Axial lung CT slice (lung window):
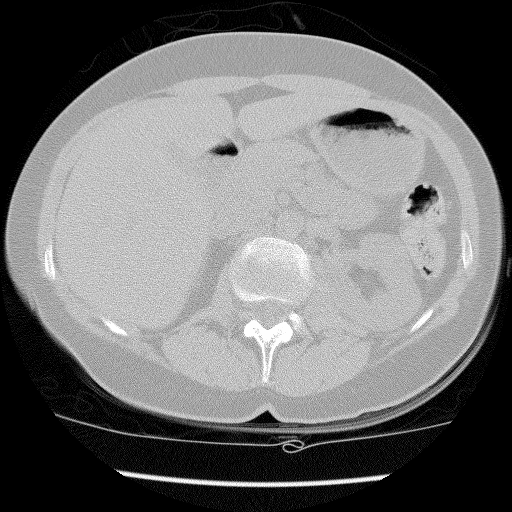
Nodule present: no